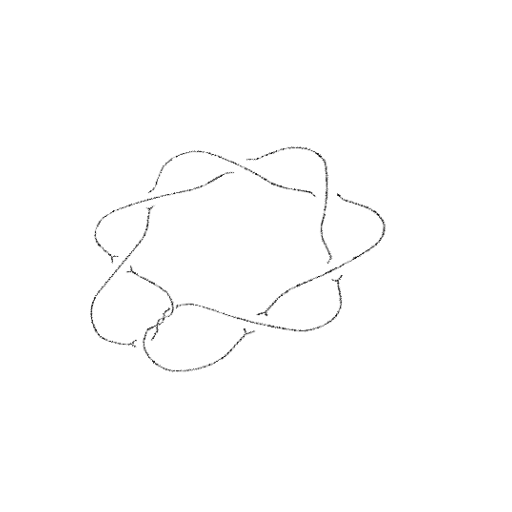
Crossing number: 10